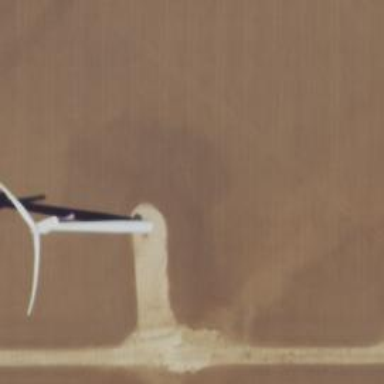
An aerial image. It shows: Wind generator powered by horizontal-axis wind turbine.